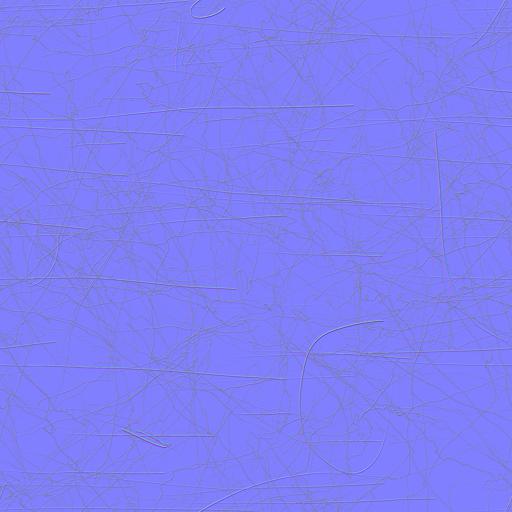
imperfection imperfections scratched scratches surface